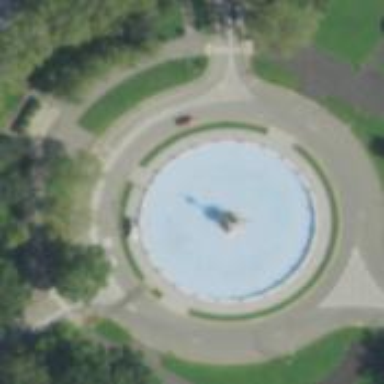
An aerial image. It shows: Fountain in natural water setting.